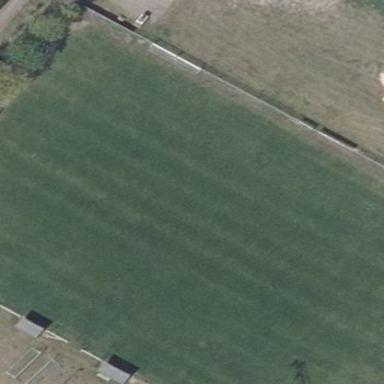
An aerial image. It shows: Grass pitch used for soccer.